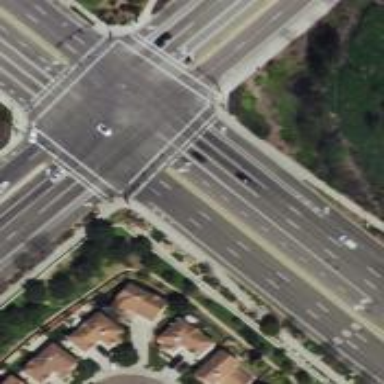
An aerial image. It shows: Secondary road with separate asphalt sidewalks.